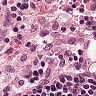
Metastatic tissue present: no